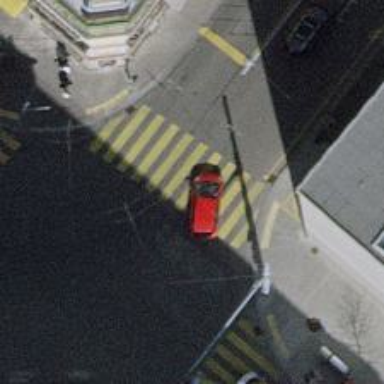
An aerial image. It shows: Crossing with traffic signals.